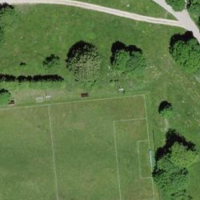
EUNIS habitat code: 53
Species observed at this site:
Primula veris